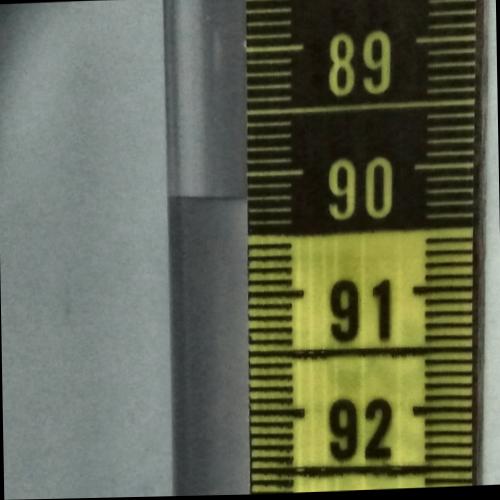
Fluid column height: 90.2 cm